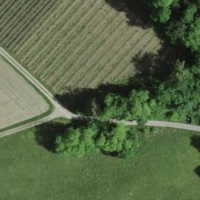
EUNIS habitat code: 40
Species observed at this site:
Clematis vitalba